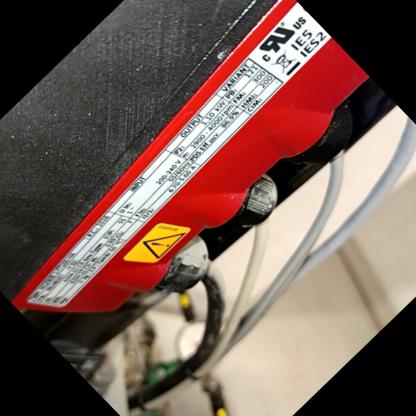
Klasa: tabliczka-znamionowa